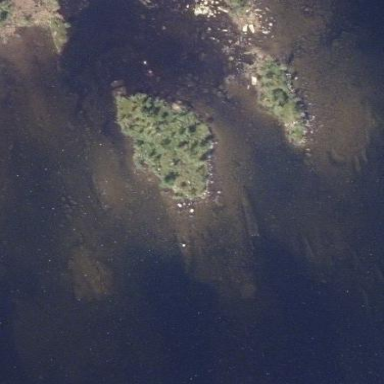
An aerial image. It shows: Islet.